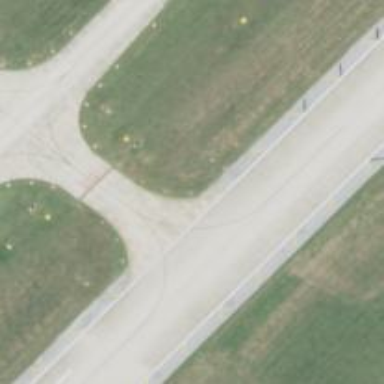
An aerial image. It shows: View of taxiway at the airport.